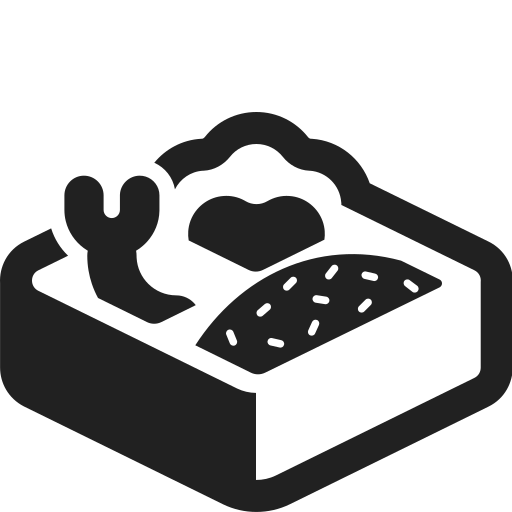
bento box high contrast